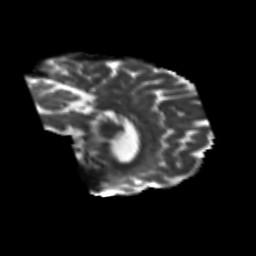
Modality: T2w
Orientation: sagittal
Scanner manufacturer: siemens
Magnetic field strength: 3 T
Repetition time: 6.8 s
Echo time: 0.093 s